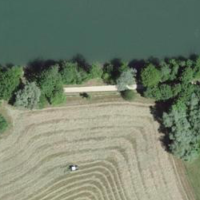
EUNIS habitat code: 25
Species observed at this site:
Prunus padus